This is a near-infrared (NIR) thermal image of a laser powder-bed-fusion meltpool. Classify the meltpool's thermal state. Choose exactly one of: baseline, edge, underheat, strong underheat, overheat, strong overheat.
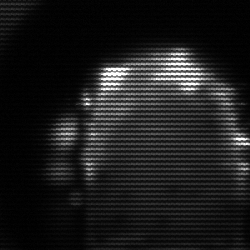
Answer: baseline